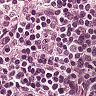
Metastatic tissue present: no